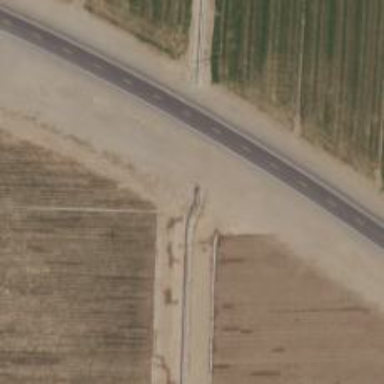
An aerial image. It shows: Irrigation culvert tunnel for service purposes.